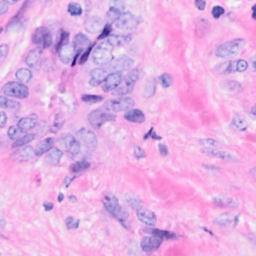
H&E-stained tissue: Breast